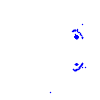
Particle: pion